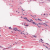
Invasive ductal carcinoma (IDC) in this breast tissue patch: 1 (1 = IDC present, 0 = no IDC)